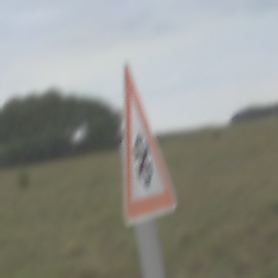
Verkehrszeichen: SchneeOderEisglaette
Umgebung: Outdoor, Nature
Tageszeit: Night
Wetter: Overcast
Licht: Artificial
Jahreszeit: NotSpecified
Kontrast: LowContrast